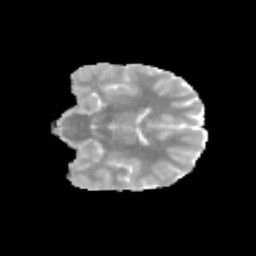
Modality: MD
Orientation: coronal
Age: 12
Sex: male
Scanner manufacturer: siemens
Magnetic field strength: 3 T
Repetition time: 3.8 s
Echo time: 0.07 s